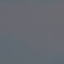
Land use / land cover class: SeaLake